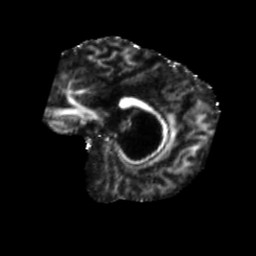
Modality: FA
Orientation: sagittal
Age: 71
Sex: female
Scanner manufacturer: siemens
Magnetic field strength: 3 T
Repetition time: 5.47 s
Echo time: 0.0854 s